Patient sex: F
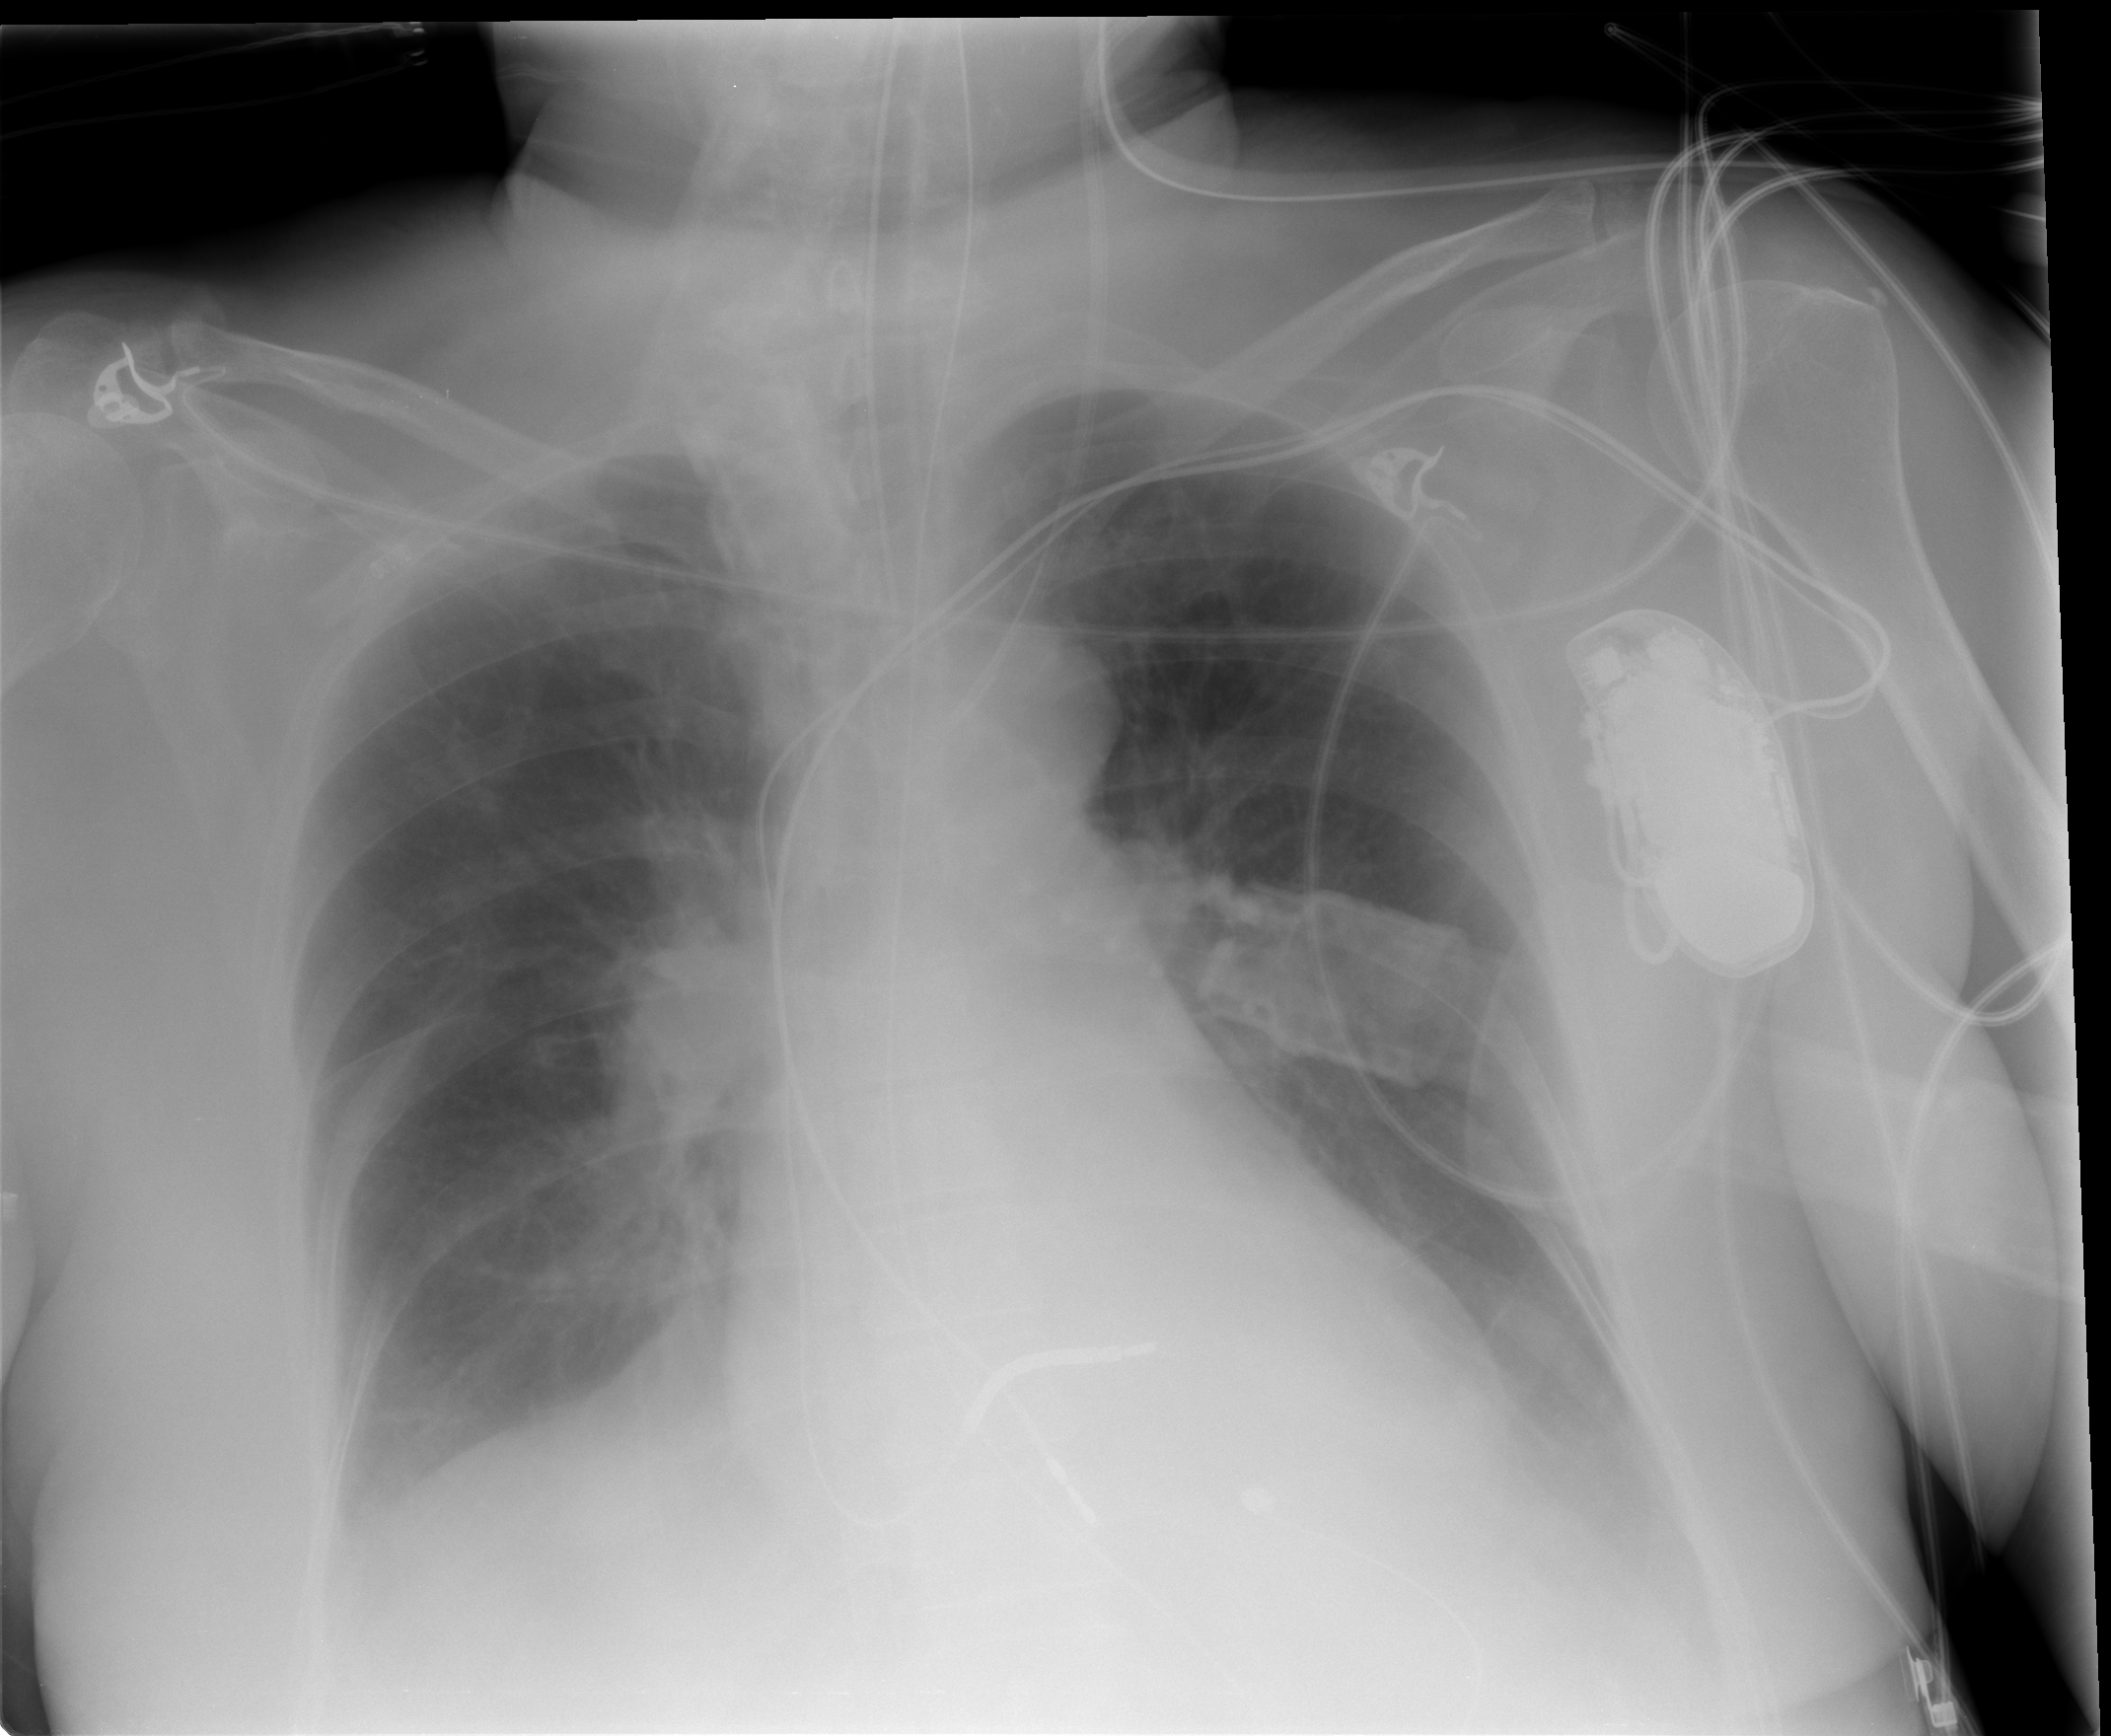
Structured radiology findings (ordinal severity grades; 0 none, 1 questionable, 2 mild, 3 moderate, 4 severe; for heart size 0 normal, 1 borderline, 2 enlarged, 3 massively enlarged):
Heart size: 0
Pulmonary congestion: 2
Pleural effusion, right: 2
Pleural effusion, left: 2
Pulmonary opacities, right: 0
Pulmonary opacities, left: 0
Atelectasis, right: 2
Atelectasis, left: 2